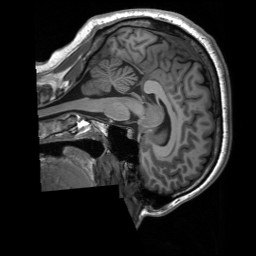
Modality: T1w
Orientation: sagittal
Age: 30
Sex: male
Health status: ill
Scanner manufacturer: siemens
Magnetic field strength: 3 T
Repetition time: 2.3 s
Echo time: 0.00201 s